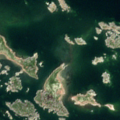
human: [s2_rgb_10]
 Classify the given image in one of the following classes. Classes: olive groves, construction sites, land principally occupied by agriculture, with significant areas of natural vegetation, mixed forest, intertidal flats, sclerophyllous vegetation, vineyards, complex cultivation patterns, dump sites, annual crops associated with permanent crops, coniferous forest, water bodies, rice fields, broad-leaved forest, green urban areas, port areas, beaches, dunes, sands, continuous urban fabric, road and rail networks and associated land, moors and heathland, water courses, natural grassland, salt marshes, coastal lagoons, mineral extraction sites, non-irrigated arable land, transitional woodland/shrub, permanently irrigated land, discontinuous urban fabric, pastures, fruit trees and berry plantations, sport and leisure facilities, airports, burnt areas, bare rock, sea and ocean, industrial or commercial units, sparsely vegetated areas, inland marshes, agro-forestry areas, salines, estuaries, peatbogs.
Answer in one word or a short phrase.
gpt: sea and ocean